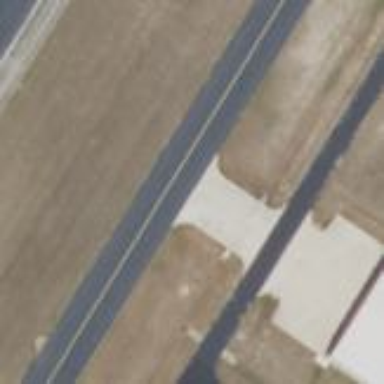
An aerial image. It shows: Apron at the airport.